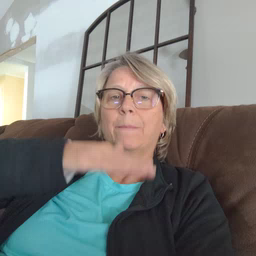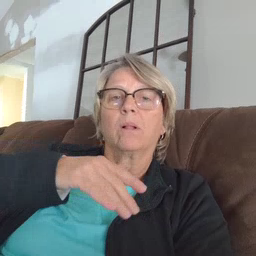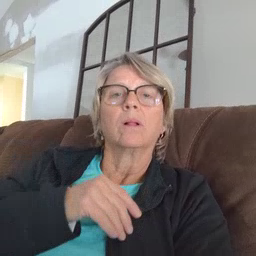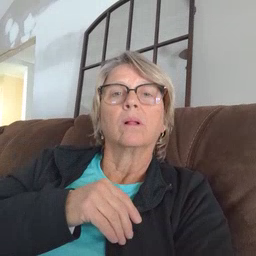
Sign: table